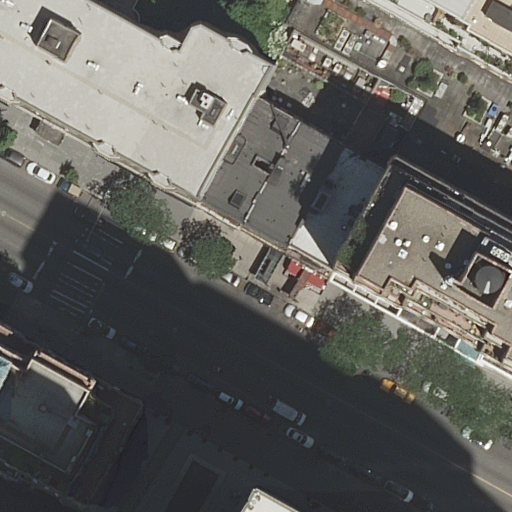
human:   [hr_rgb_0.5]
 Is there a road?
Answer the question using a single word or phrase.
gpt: yes

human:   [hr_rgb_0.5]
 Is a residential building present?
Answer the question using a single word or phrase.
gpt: yes

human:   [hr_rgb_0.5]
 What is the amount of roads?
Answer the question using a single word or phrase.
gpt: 4

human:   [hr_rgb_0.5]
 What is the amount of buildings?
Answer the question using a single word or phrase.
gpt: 9

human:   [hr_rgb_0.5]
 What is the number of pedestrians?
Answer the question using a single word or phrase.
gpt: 1

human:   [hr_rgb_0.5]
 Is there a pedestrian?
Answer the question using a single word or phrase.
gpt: yes

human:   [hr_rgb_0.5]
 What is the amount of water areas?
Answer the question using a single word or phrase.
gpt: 1

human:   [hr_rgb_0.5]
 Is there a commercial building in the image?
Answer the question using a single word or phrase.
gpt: no

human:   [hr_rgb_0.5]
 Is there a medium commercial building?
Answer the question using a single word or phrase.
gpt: no

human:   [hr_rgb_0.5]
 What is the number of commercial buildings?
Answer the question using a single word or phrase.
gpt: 0

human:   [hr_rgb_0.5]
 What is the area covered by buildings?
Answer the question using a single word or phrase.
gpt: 5324m2

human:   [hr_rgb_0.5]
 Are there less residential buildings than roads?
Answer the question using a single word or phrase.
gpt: no

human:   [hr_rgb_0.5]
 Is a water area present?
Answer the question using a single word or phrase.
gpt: yes

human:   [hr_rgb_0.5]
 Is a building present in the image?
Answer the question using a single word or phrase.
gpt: yes

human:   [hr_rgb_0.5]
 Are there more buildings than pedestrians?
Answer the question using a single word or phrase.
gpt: yes

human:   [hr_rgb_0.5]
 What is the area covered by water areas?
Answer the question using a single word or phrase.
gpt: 76m2

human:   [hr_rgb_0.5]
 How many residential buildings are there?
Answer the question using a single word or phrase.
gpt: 9

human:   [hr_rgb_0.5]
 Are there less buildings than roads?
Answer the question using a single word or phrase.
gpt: no

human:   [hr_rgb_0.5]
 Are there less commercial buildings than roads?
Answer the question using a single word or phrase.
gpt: yes

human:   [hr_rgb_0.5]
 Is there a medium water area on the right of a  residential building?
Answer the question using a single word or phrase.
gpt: no

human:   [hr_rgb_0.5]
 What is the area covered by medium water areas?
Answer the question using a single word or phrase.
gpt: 0m2

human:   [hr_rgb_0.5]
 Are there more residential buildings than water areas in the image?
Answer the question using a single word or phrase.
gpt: yes

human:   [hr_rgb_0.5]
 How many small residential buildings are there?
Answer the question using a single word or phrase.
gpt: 1

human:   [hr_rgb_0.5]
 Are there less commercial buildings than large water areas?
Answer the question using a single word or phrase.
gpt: no

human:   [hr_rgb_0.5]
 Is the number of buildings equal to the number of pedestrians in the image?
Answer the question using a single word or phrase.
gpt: no

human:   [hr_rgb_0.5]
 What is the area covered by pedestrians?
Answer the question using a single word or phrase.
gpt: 76m2

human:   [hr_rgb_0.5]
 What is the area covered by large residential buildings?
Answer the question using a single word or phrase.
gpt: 3952m2

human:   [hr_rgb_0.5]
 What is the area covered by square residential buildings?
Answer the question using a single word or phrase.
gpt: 0m2

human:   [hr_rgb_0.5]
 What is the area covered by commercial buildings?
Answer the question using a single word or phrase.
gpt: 0m2

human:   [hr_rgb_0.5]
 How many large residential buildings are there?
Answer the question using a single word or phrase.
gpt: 2

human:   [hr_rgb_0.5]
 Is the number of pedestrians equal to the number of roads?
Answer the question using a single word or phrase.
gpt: no

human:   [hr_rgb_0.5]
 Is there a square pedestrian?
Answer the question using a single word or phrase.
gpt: no

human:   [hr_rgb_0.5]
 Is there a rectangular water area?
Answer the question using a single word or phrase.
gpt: yes

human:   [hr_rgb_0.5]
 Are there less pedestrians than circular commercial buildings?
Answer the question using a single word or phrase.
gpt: no

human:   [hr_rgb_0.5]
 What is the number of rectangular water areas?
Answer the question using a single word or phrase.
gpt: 1

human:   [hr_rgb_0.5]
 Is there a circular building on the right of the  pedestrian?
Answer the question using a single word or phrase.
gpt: no

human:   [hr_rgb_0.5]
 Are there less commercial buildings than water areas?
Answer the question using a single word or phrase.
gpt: yes

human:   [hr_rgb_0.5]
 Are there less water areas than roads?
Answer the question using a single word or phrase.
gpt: yes

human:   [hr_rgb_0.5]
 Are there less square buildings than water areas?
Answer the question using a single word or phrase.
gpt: yes

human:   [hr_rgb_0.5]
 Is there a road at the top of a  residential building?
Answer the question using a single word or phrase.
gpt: yes

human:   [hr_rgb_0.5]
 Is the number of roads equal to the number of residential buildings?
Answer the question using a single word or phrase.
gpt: no

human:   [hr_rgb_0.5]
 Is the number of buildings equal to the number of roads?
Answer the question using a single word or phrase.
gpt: no

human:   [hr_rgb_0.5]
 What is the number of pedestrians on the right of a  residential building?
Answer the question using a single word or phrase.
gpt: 1

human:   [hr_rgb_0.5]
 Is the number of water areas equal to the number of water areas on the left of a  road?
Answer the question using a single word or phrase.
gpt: yes

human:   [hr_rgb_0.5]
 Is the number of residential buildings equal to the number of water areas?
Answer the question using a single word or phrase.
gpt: no

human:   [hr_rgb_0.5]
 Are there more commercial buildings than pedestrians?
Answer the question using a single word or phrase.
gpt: no

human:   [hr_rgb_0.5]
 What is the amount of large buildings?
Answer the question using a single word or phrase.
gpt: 2

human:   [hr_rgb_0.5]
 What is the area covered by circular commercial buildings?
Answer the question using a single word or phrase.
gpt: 0m2

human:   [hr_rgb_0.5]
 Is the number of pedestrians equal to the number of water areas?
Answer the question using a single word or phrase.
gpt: yes

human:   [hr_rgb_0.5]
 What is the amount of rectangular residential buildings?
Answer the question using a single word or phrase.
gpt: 4

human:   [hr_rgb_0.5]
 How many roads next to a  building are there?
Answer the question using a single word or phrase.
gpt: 4

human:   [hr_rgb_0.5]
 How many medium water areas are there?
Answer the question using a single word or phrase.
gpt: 0

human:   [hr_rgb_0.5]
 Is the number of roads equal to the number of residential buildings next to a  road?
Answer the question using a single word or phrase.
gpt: no

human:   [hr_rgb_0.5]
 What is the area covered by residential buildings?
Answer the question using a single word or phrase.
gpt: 5324m2

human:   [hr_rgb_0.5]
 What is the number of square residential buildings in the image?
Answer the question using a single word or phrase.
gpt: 0

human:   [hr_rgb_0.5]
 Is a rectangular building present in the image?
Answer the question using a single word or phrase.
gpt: yes

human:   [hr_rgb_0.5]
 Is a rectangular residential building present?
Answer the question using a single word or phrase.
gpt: yes

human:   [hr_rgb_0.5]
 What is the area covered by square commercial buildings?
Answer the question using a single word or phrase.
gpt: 0m2

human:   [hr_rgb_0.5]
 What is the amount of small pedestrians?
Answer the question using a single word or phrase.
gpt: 1

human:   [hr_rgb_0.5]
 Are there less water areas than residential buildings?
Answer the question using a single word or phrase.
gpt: yes

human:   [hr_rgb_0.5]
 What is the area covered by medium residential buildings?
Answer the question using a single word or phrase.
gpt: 1344m2

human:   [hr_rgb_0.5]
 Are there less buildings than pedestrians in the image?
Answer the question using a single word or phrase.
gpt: no

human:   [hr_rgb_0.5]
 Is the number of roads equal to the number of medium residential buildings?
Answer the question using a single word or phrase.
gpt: no

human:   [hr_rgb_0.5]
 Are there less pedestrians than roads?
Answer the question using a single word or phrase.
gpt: yes